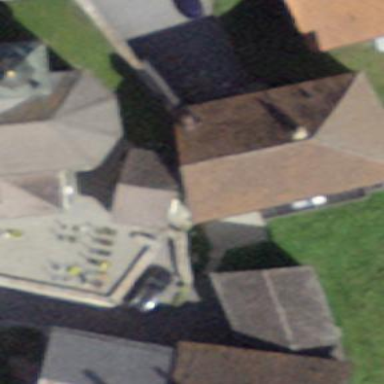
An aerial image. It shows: Simple house.